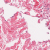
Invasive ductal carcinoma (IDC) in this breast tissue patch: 0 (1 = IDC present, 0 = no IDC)